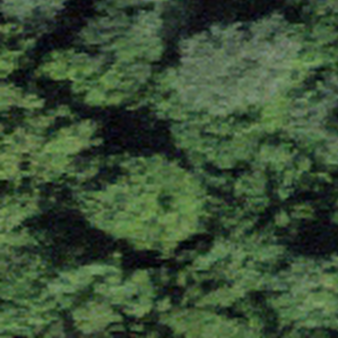
Label: other